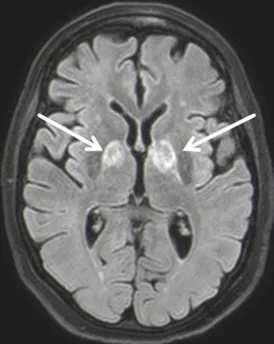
Bilateral basal ganglia necrosis with T2w hyperintense alterations 3 T Philips Ingenia,. FLAIR.
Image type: radiology (mri)